Question: I have a two-column page ('<p>' tags after the first half are moved to column 2 with javascript).
My problem is that I want to break it up into "pages" like you'd see if you were reading a PDF.
Is there a neat way to do this? Or do I need to <URL> programmatically as I fill them? Would that even work?

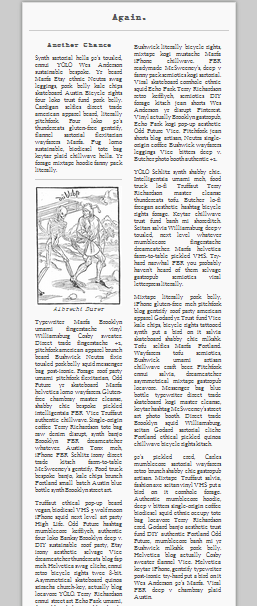
Answer: A possible way to do it is to make all different div's with all the copy in it and then with scrollTop go to the according page/collumn.
Something like:
'''
<div id="page1" class="page">
<div id="p1_column_1" class="column">Here all the copy</div>
<div id="p1_column_2" class="column">Here all the copy</div>
</div>
<div id="page2" class="page">
<div id="p2_column_1" class="column">Here all the copy</div>
<div id="p2_column_2" class="column">Here all the copy</div>
</div>
'''
Then css give it a height a width and overflow hidden and then with javascript/jquery something like:
'''
var curr_col = 0;
var col_height = $('.column').height();
$('.column').each(function() {
$(this).scrollTop(col_height*curr_col);
curr_col++;
})
'''
Check this fiddle to see the result: <URL> .
In the example I copied the text with jQuery from the first div.
And I know it's very a dirty way, but I'm not sure if there is another keeping different fonts/font sizes and the images in the copy in mind.
Maybe a pdf generator like LaTex (<URL> could also be interesting?
Hope I could help.